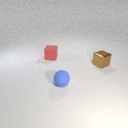
small red rubber cube to the left of small brown metal cube